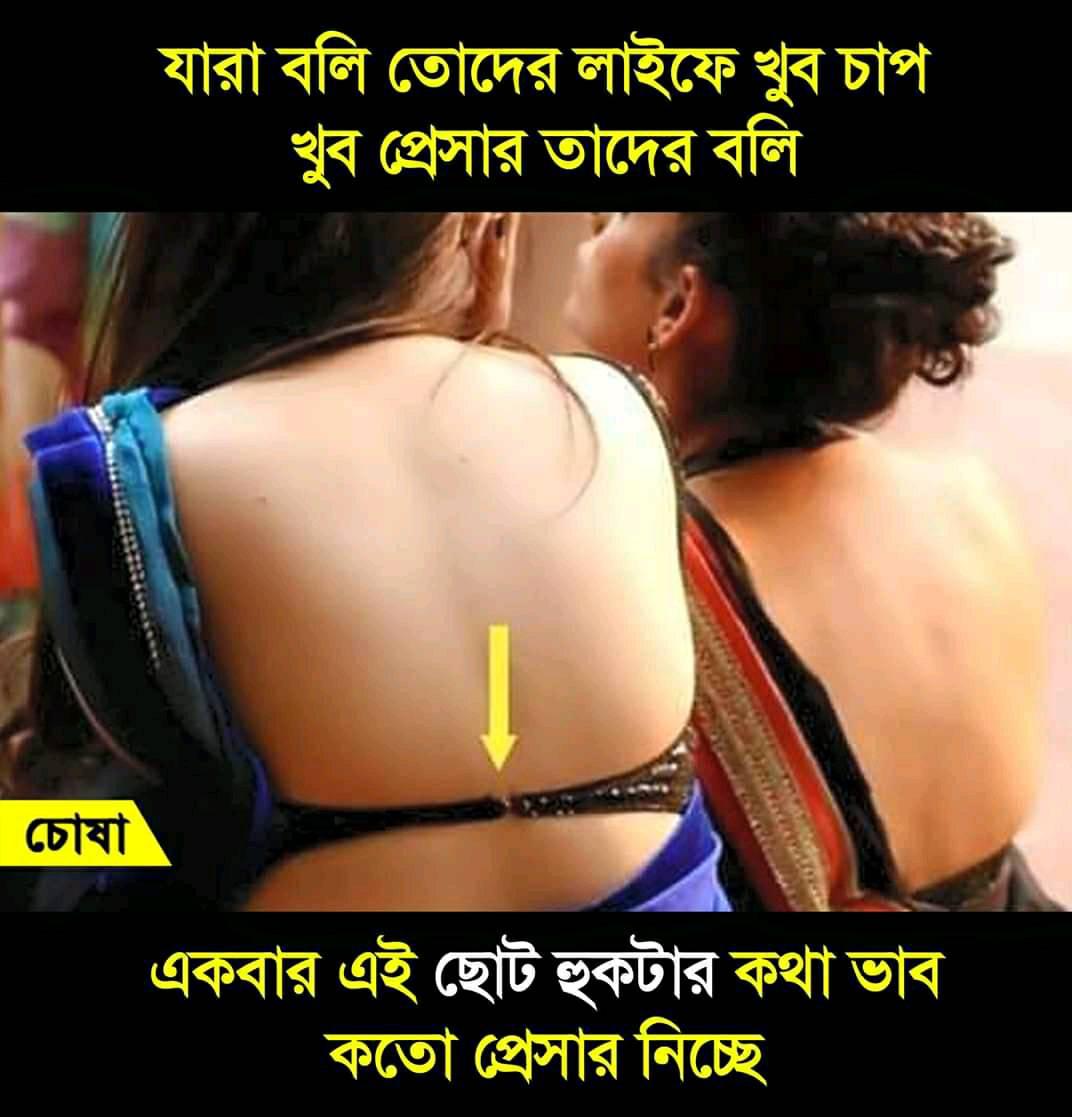
Caption: যারা বলি তোদের লাইফে খুব চাপ খুব প্রেসার তাদের বলি   একবার এই ছোট হুকটার কথা ভাব কতো প্রেসার নিচ্ছে
Label: hate